Question: I'm following <URL> tutorial to install nodejs. After the installation, i types 'coffee-v' in my cmd but not recognised. Please advice.
Image

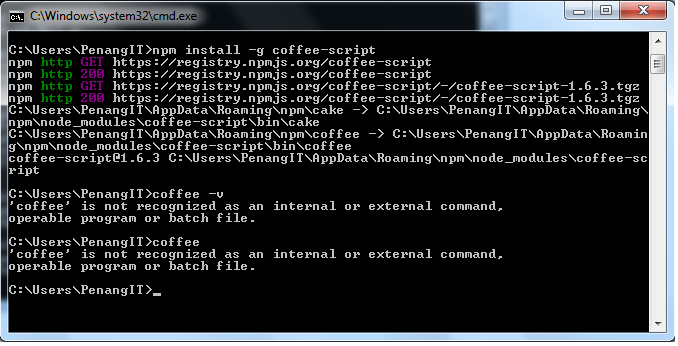
Answer: Add 'c:\users\penangIT\AppData\Roaming\npm\node_modules\coffee-script\bin' to your 'PATH' environment variable.
<URL>
>
1. Open Control Panel " System " Advanced " Environment Variables. Another open source program for Windows with.
2. Find Path & edit to to include the above path at the end after a semi-colon (;) You can also edit the path environment using Path Editor.